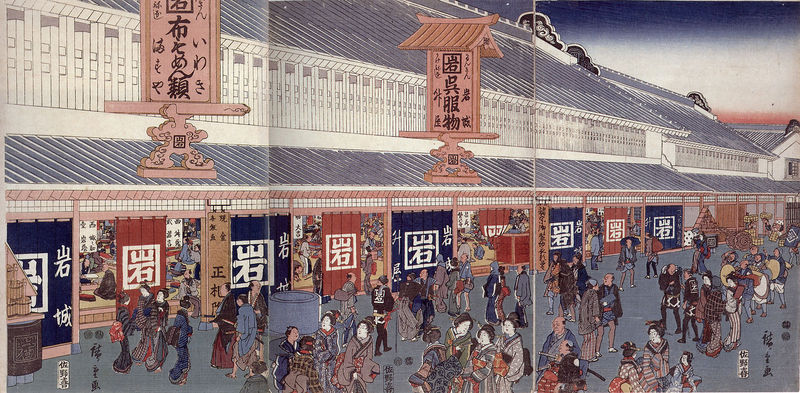
Titel: Straßenszene vor dem Bekleidungsgeschäft von Iwaki Masuya (Triptychon)
Künstler: Utagawa Hiroshige
Institution: Wisconsin, Chazen Museum of Art, E. B. Van Vleck Collection
Schlagwörter: blau, himmel, mann, weiß, aquarell, frauen, menschen, sitzen, stadt, bunt, fenster, frau, grau, holz, männer, raum, schwarz, straße, zeichen, zeichnung, dach, gebäude, haus, rot, menge, bild, vorhang, hütte, sonne, gewand, brunnen, holzschnitt, japan, schrift, fahnen, fassade, passage, türen, dächer, farbe, läden, platz, kaiser, kissen, japanisch, schriftzeichen, gruppen, palast, asien, geisha, druck, schilder, schwerter, text, asiatisch, chinesisch, china, tempel, markthalle, blai, triptichon, kimono, samurai, kaiserpalast, komono, geishas, 19. jahrhundert, hokusai, kana, japan#, iwasa, hiragana, straß0e, sprate, verbotene stad